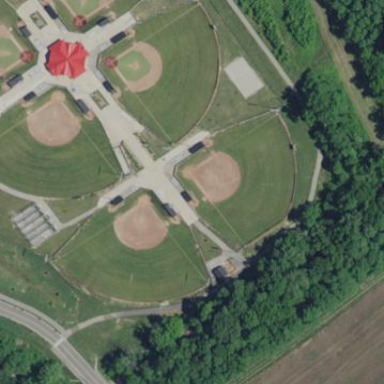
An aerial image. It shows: Softball pitch for leisure land activities.